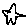
Label: star